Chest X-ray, PA view. Patient: 30 years old, sex F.
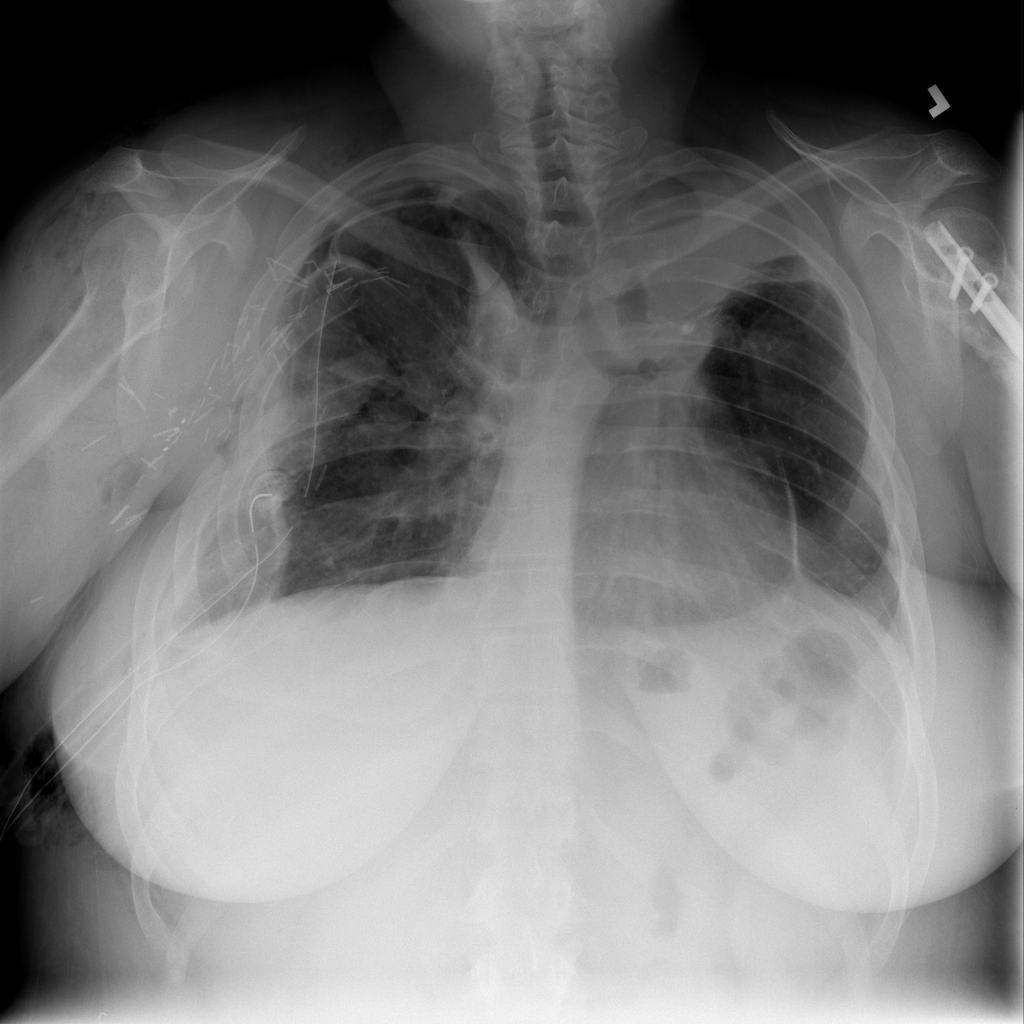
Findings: Atelectasis, Emphysema, Infiltration, Pleural_Thickening, Pneumothorax